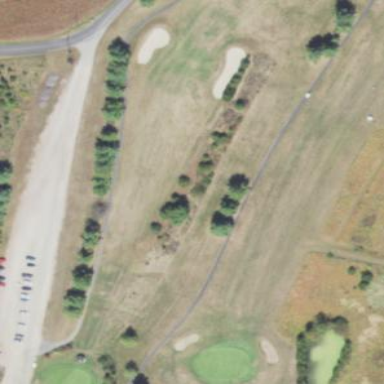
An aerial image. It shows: Lush grass fairway on golf course.